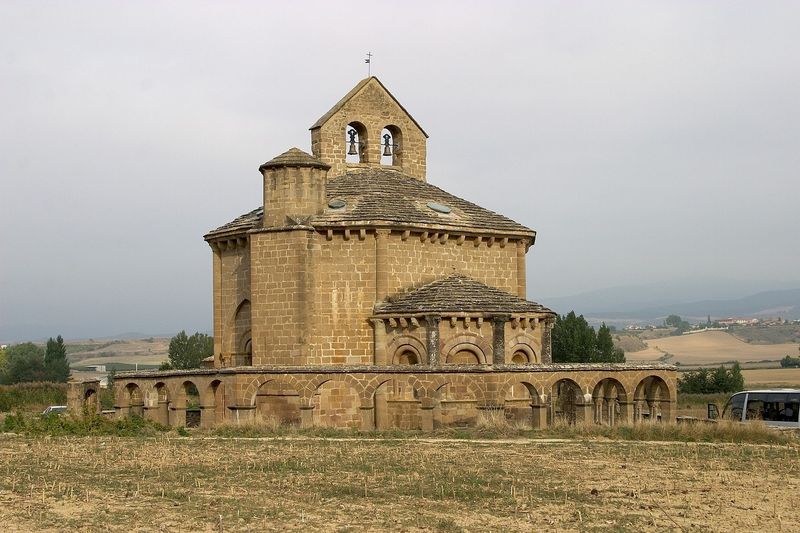
Titel: Santa Maria in Eunate
Standort: Eunate, Santa Maria (EU - E)
Schlagwörter: himmel, bäume, landschaft, dach, gebäude, wiese, architektur, stein, steine, ebene, feld, ferne, häuser, weite, kirche, rund, turm, sommer, bogen, italien, berge, dorf, mauer, backstein, pilaster, auto, kuppel, foto, fotografie, bögen, glockenturm, kreuz, arkaden, neu, gesims, glocke, sandstein, apsis, romanik, kapelle, platten, mausoleum, glocken, grabmal, campanile, toskana, zentralbau, rundbau, blendbogen, bus, bäme, ravenna, hexagon, italein, süditalien, rheingau, hexagonal